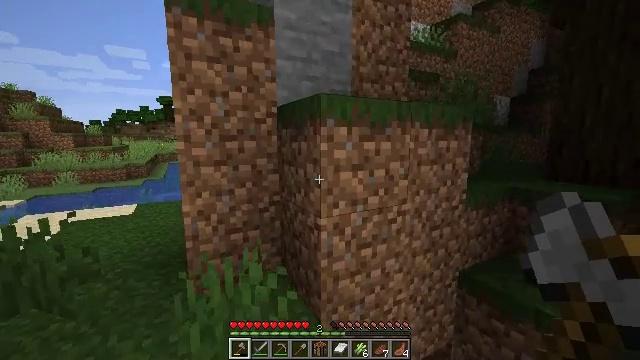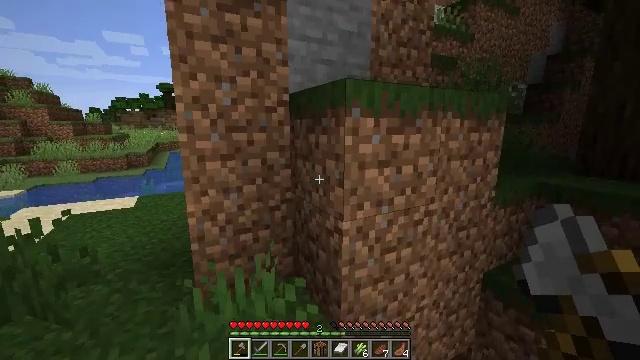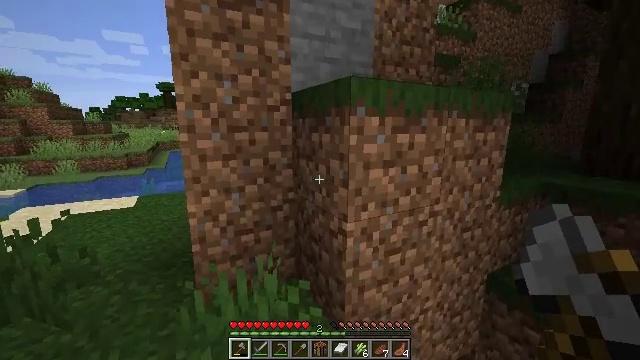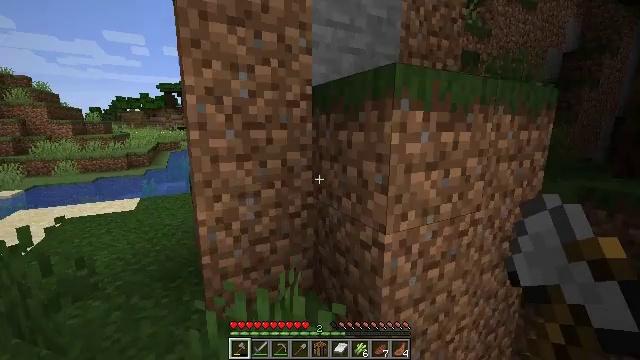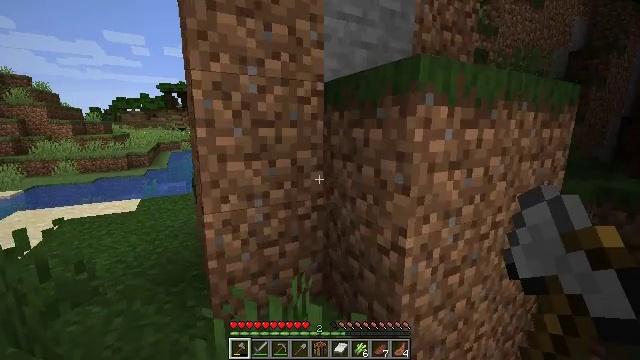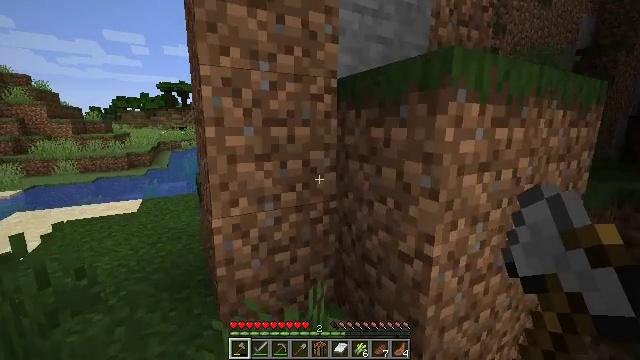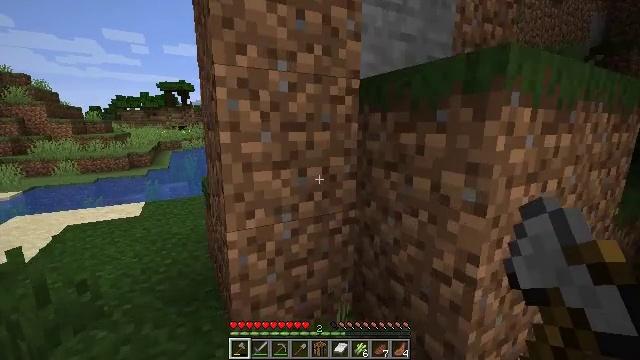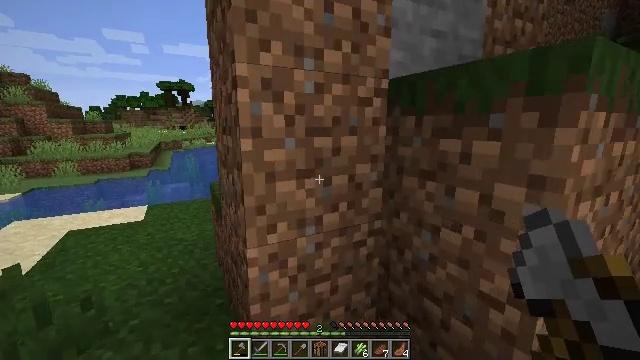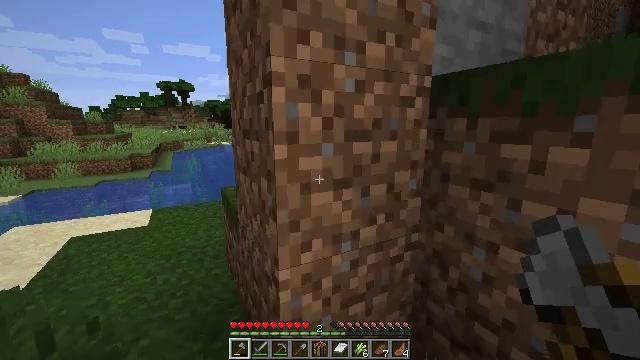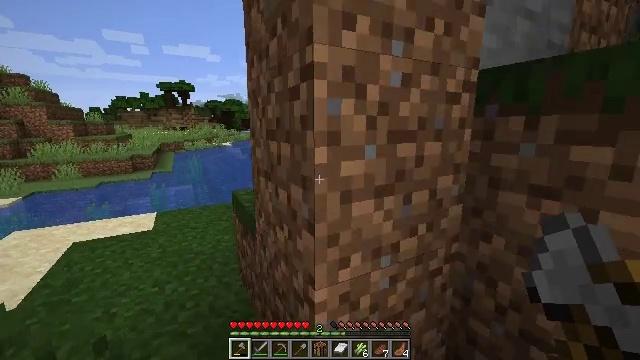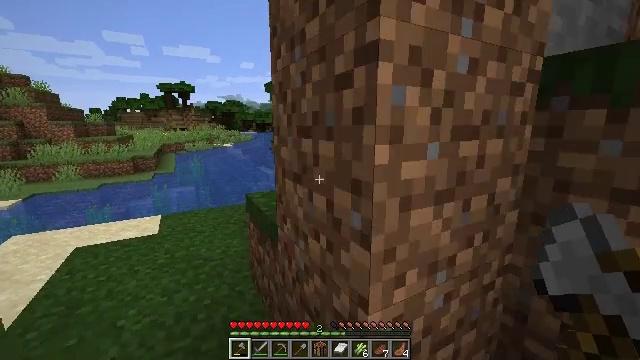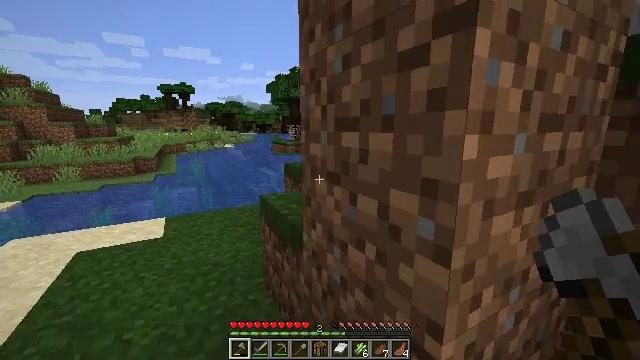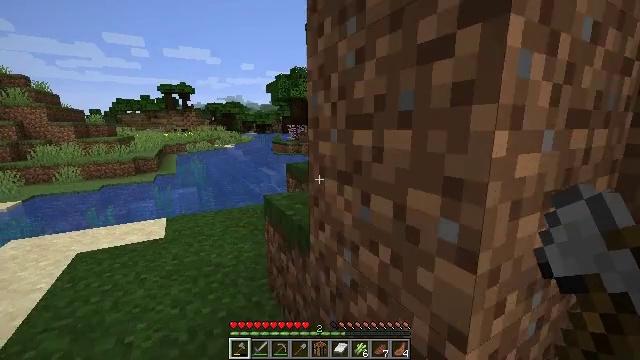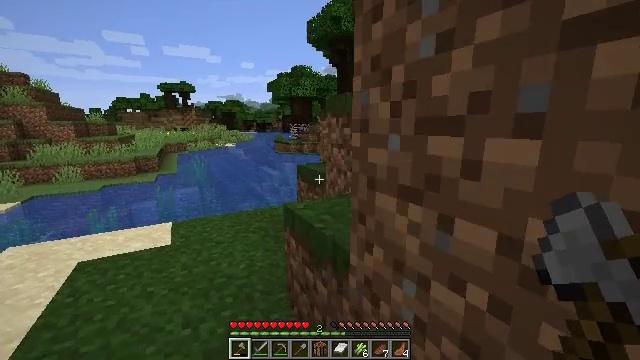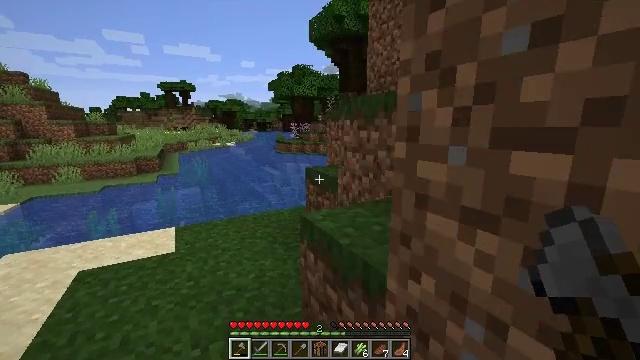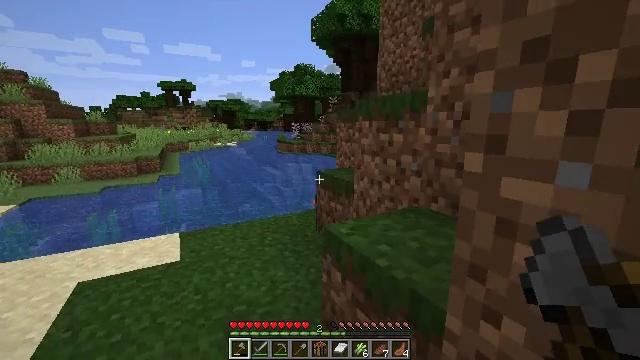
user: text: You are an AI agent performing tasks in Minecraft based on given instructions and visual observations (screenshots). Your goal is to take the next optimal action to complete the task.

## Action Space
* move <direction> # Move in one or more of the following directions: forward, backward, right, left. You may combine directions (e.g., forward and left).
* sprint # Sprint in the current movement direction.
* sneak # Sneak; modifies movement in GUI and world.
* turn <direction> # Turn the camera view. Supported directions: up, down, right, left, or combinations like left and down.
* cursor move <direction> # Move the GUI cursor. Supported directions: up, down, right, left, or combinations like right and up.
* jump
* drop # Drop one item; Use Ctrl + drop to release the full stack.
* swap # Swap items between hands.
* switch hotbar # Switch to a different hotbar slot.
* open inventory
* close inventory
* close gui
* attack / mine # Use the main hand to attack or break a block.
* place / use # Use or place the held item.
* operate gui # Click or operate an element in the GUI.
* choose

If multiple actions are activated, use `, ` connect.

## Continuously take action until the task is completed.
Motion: motion action
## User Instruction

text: Gather tall seagrass in the ocean.
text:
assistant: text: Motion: move forward and move left, turn down
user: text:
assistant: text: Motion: move forward and move left
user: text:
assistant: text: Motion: move forward and move left
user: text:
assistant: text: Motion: move forward and move left
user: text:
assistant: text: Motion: move forward and move left
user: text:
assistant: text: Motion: move forward and move left
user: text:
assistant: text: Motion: move forward and move left
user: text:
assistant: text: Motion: move forward and move left
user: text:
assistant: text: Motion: move forward and move left
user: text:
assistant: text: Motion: move forward and move left
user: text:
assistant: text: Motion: move forward and move left
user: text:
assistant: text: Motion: move forward and move left
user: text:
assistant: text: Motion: move forward and move left
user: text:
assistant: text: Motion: move forward and move left
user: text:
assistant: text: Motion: move forward and move left
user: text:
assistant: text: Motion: move forward
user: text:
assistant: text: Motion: move forward
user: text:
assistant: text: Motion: move forward
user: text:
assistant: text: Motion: move forward
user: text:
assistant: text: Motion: move forward
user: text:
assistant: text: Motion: move forward
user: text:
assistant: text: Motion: move forward
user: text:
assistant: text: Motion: move forward
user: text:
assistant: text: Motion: move forward
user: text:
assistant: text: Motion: move forward
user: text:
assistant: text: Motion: move forward and move left
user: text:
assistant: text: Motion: move forward and move left
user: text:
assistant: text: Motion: move forward and move left
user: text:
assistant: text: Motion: move forward
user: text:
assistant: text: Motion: move forward, turn left